Question: in my app I scale an image dynamically to 50% of its original size. When scaled it shows some sort of tiling (look image below). There are square parts of the image that ware brighter than neighbouring tiles that should have the same colour. It is barely noticeable but it is which is not good enough for my app. The size of the square depends on the scaling factor. So at a factor of 75% size the tiles a smaller.
Example:

My drawing code (is called in onDraw of my custom View):
'''
private void drawImage(Bitmap bitmap, float scaling,
Canvas canvas, float offset)
{
Matrix p = new Matrix();
Matrix m = new Matrix();
Matrix y = new Matrix();
Matrix o = new Matrix();
p.setTranslate(-bitmap.getWidth() / 2, -bitmap.getHeight() / 2);
// translation to views center (minus half height of image
// so that the bottom of the picture is in the views center.
y.setTranslate(getWidth() / 2, getHeight() / 2);
// offset translation.
o.setTranslate(offset, 0);
m.setScale(scaling, scaling);
m.preConcat(p);
m.postConcat(y);
m.postConcat(o);
// draw image
canvas.drawBitmap(bitmap, m, null);
}
'''
Does anyone know how to prevent this tiling?
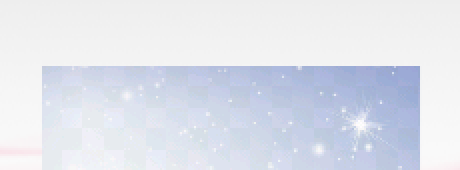
Answer: Have you tried 'canvas.drawBitmap(bitmap, m, new Paint(Paint.FILTER_BITMAP_FLAG))' as seen <URL>.